Question: Can someone explain to me what the 'drwx...' lines mean? As I understood starting with 'd' is directory and with '-' (dash) is a normal file. Can someone confirm and help me understand what files I should create? I am so sorry if this wastes your time but I really got stuck.

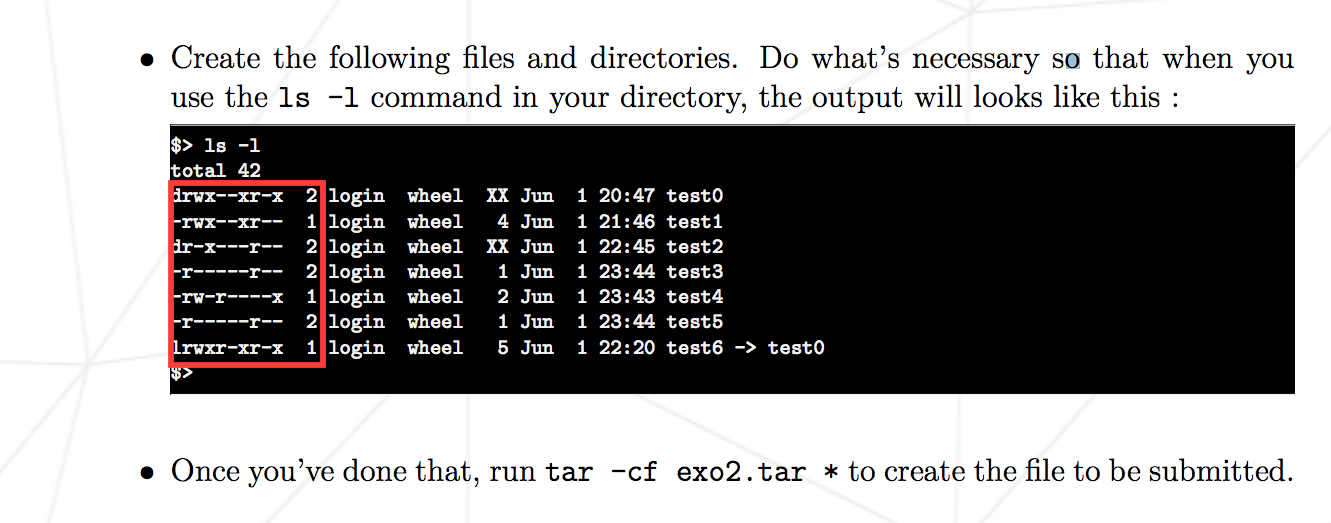
Answer: These show you the file permissions, as can bee seen in nearly any unix system represented this way. The first character tells you if it is a directory (marked as 'd'), then you continue in groups of three for read ('r'), write ('w') and execute ('x') permissions for the owning user, group and everyone else.
In your example, the second entry is no directory (first position is '-'), the owning user, which is 'login', has read write and execute permissions. The owning group is 'wheel' and can only execute, however everyone can read.
As this is basic stuff, you can find plenty of information about file permissions on unix/linux/whatever on the net.
IMHO the Arch-Wiki has a good overview for beginners:
<URL>